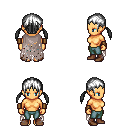
a pixel art fantasy rpg character, female body template, human, tanned skin, gray tattered cape, teal pants, white twin-tailed hairstyle, leather bracers, brown shoes, four views (front, back, left, right), 2x2 character sprite sheet, small pixel art, hard edges, no anti-aliasing